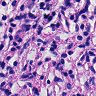
Metastatic tissue present: yes